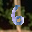
Label: 6